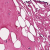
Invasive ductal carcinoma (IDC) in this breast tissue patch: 0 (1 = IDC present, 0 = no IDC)